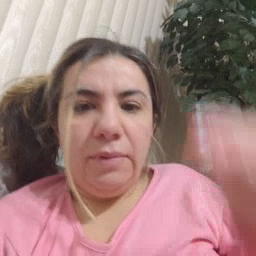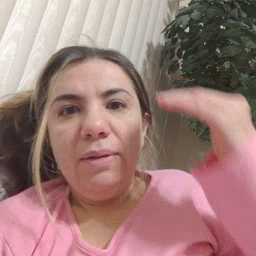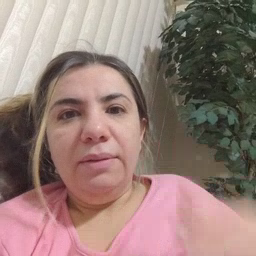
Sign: head